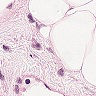
Metastatic tissue present: no